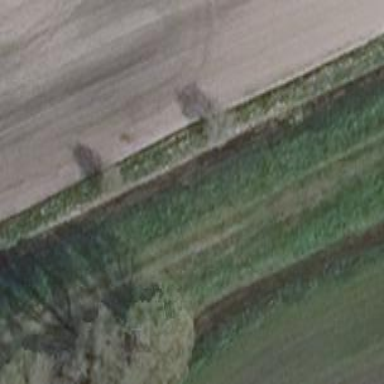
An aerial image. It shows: Ground track with grade 4 track type.